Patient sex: M
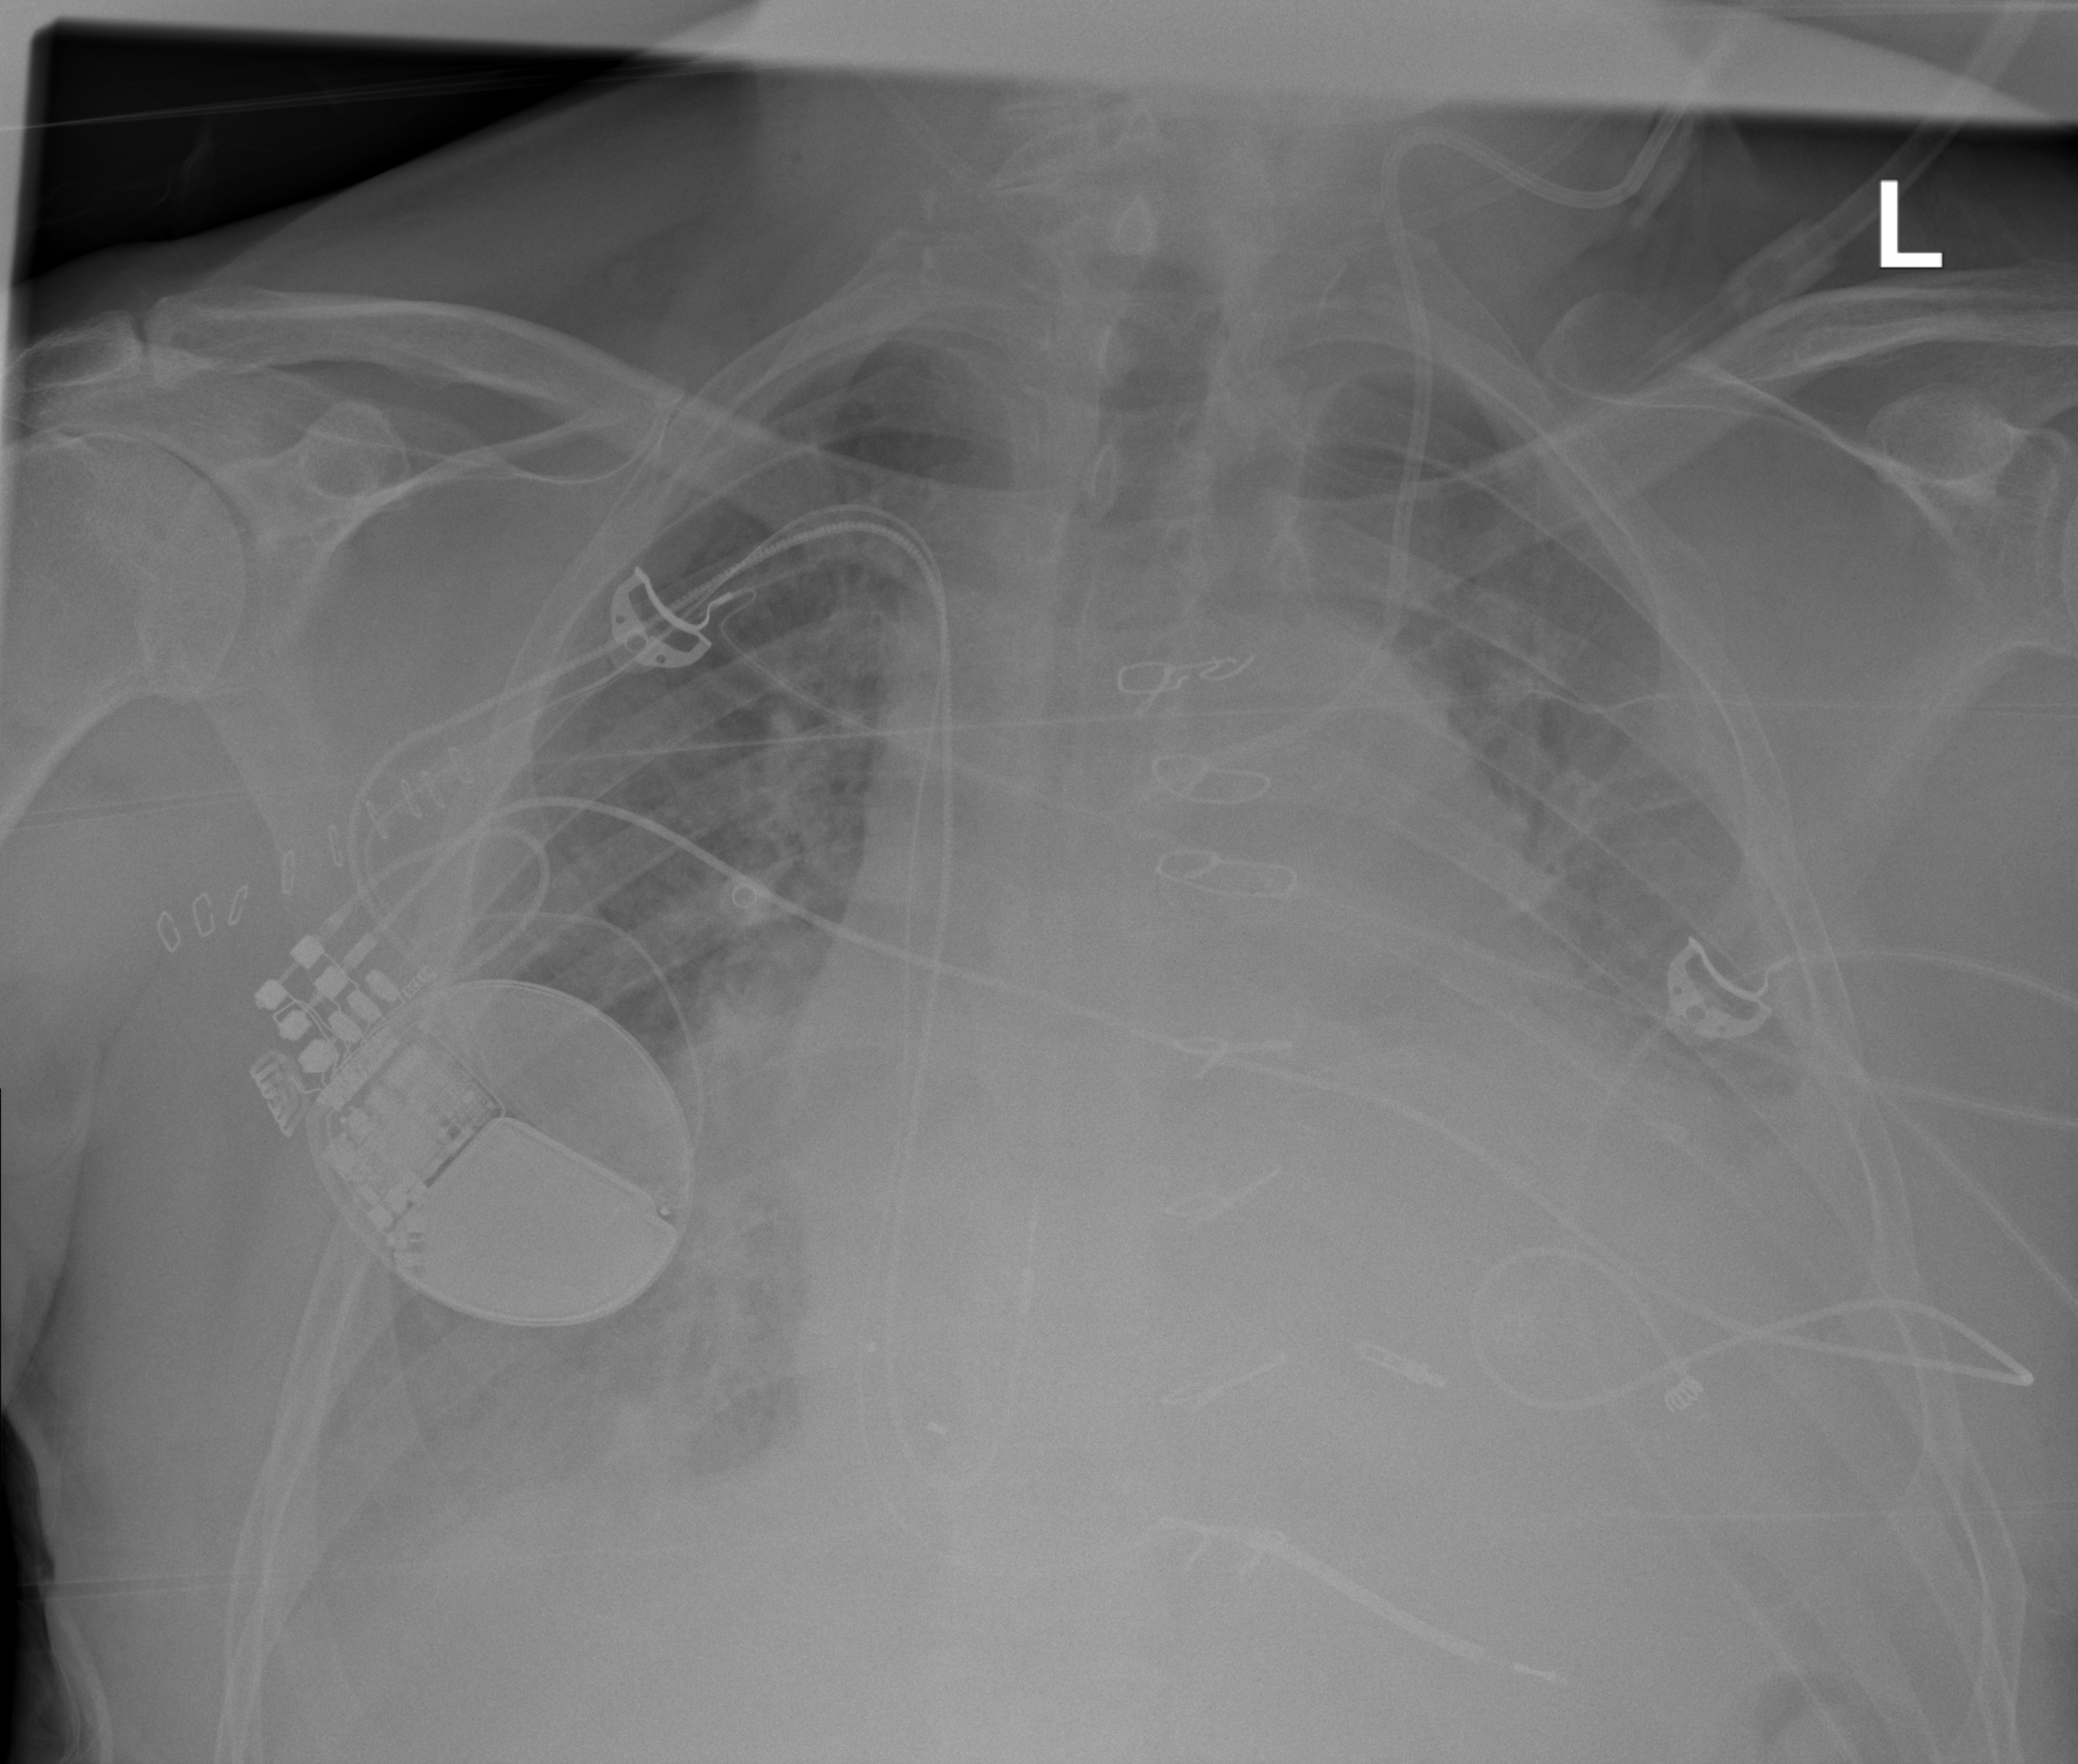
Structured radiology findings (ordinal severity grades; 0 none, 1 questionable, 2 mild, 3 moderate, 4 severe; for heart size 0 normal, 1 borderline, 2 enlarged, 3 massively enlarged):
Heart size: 3
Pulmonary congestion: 2
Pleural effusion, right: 2
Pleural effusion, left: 3
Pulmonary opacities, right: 1
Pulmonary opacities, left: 0
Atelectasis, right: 2
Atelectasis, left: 3